Interaction volume radius: 5 \u00c5
Interaction volume height: 10 \u00c5
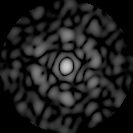
Disorder parameter: 0.7719